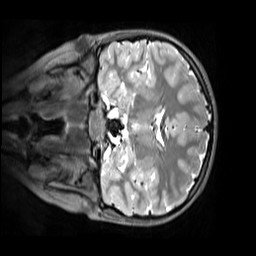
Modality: T2w
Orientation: coronal
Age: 10
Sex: female
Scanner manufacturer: siemens
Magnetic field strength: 3 T
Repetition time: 3.2 s
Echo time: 0.408 s